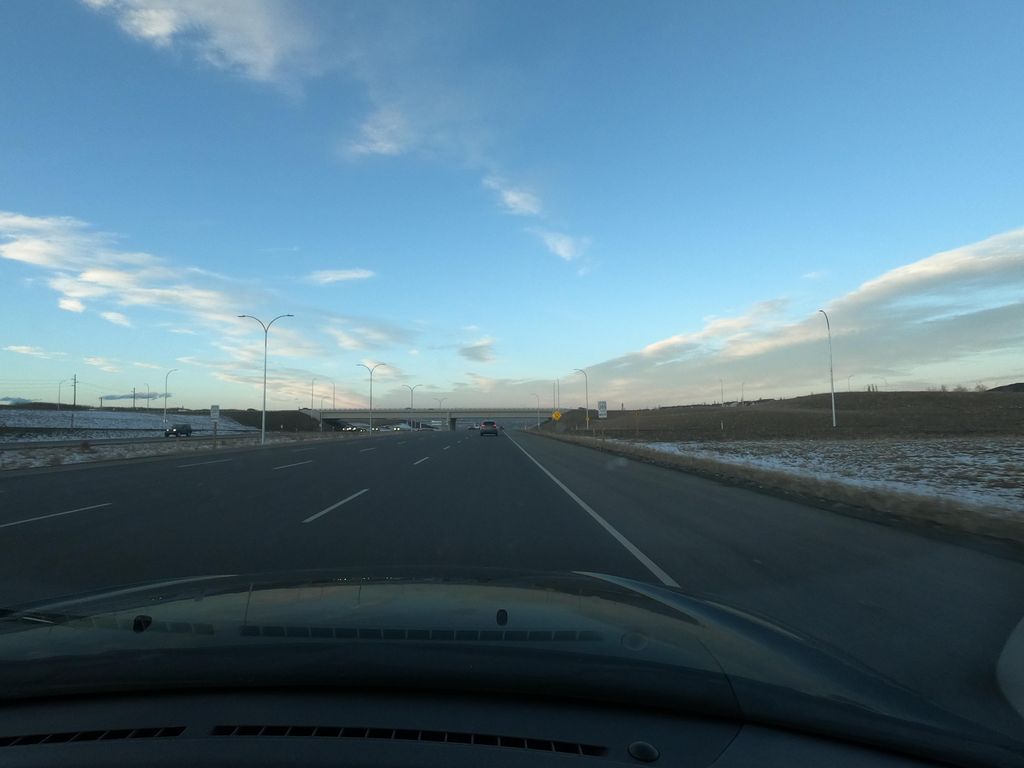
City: calgary